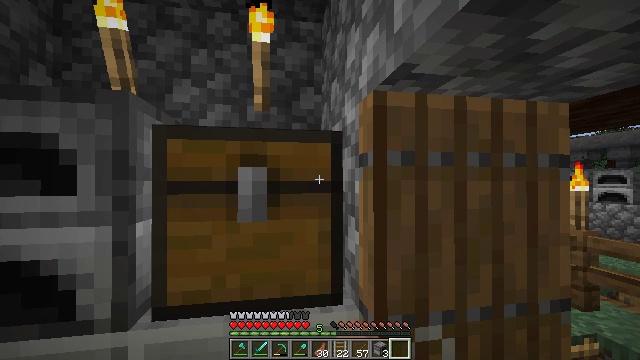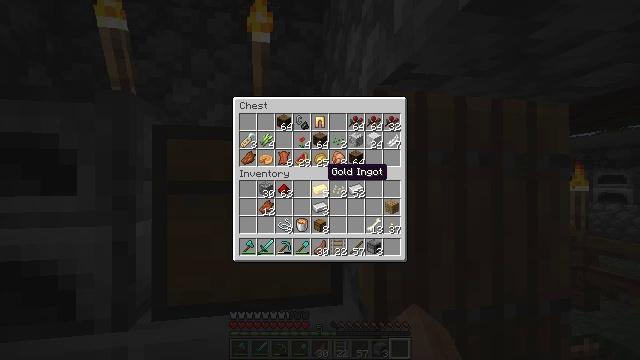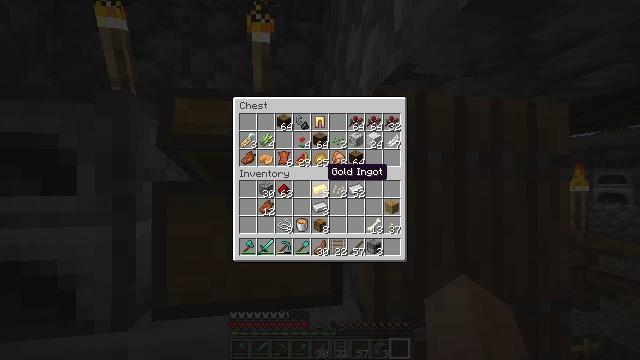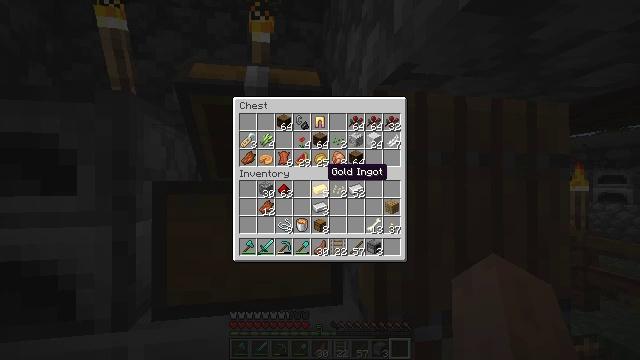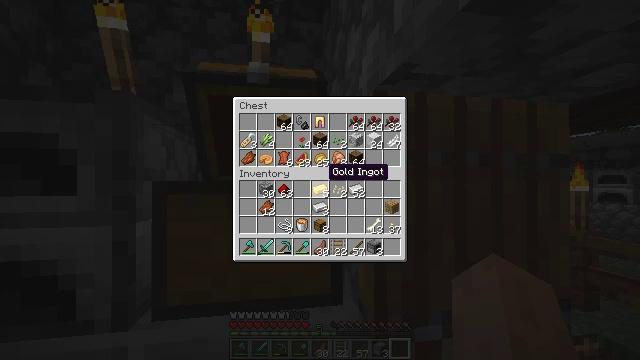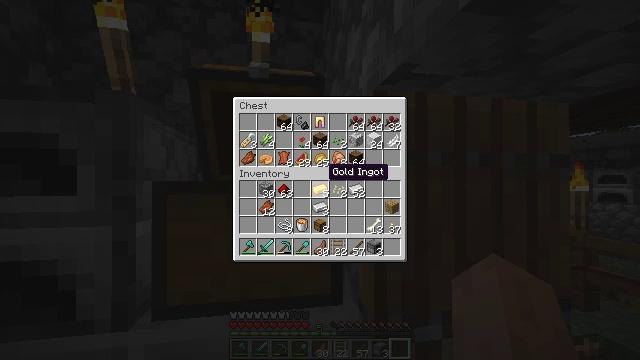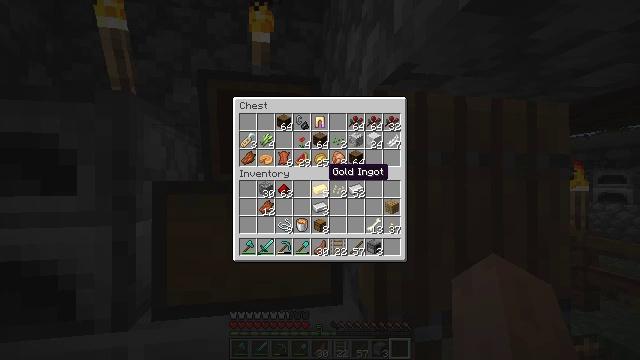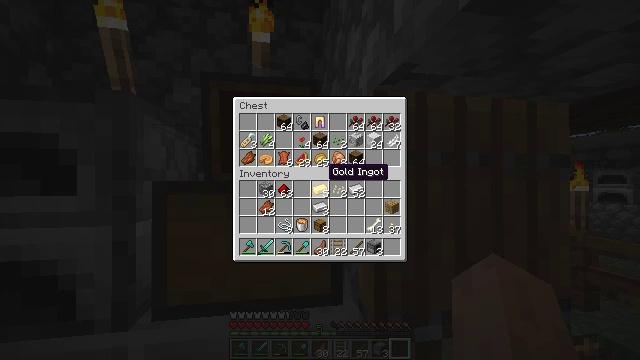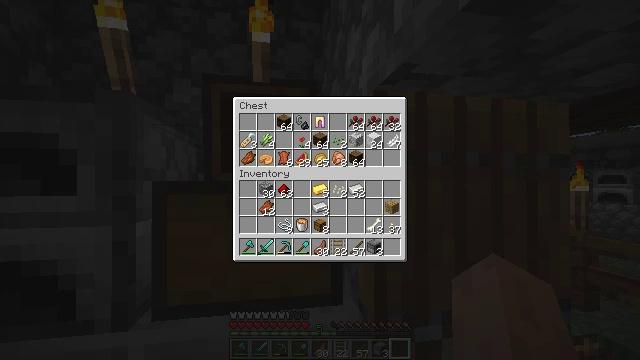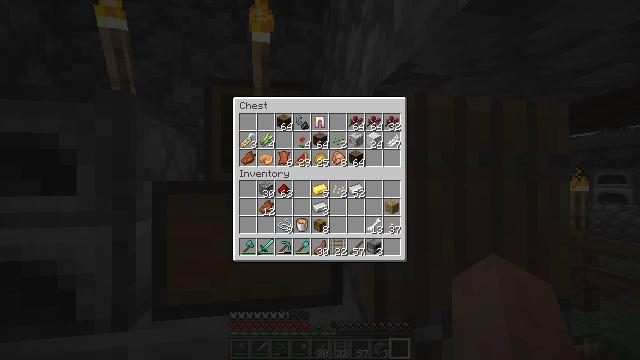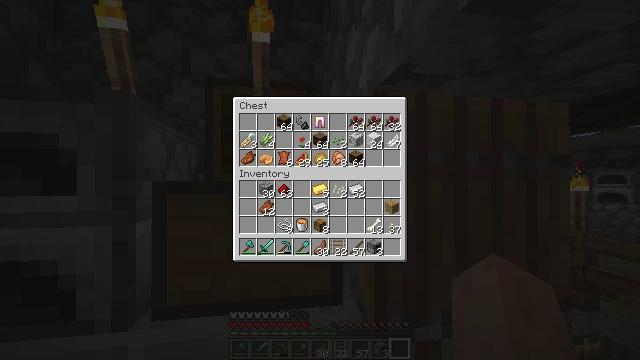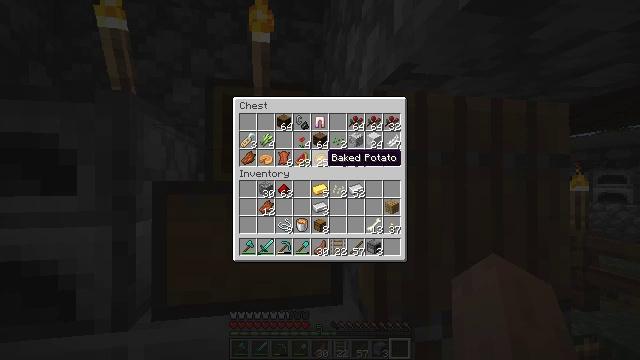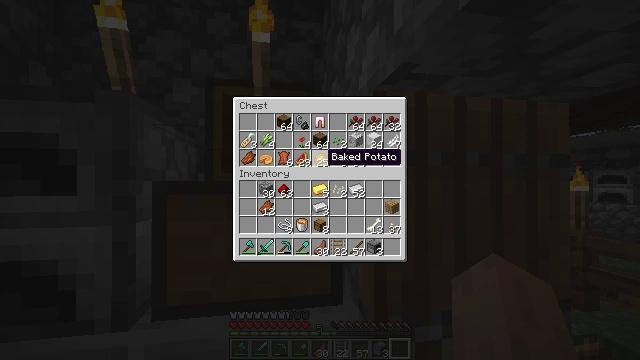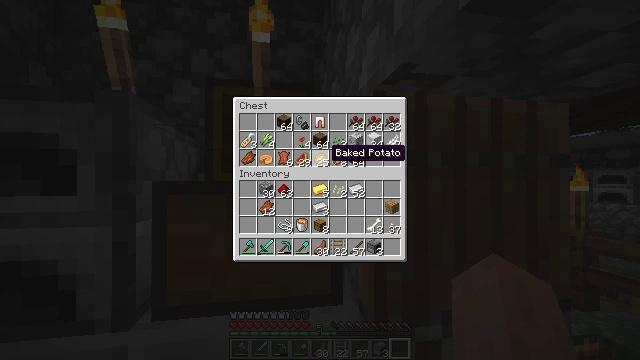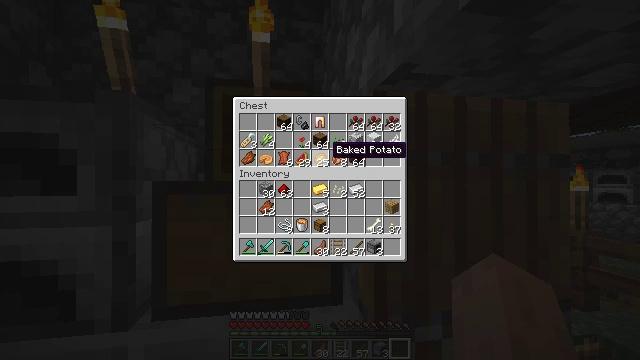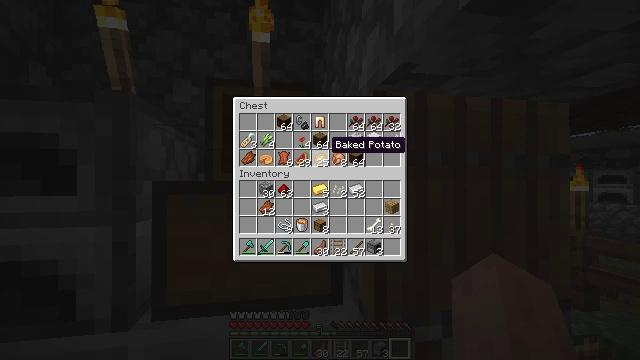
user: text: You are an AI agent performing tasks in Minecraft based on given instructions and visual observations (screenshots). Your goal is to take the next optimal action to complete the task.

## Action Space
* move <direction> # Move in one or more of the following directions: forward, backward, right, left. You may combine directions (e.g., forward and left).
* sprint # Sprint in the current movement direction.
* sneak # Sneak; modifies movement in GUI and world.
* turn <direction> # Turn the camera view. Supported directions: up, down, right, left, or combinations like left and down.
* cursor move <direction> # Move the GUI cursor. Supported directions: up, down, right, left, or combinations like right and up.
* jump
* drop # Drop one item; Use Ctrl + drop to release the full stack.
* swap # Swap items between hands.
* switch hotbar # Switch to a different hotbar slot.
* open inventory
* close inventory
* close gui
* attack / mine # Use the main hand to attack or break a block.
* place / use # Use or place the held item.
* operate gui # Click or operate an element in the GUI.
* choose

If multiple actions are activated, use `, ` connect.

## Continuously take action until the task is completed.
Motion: motion action
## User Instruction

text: Craft spruce wood.
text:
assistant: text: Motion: open gui
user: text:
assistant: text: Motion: no_op
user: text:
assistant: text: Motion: no_op
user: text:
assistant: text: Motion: no_op
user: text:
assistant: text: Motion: no_op
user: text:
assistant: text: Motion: no_op
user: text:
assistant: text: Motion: no_op
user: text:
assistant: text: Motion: no_op
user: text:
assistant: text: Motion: cursor move up
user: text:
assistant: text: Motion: no_op
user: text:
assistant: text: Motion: no_op
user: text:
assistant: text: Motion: no_op
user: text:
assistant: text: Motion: no_op
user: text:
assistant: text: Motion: no_op
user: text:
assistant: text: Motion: no_op
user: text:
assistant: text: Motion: no_op
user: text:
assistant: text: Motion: no_op
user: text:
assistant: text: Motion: no_op
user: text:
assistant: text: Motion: sneak
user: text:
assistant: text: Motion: sneak, cursor move right
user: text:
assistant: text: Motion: sneak, cursor move right
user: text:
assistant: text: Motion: sneak
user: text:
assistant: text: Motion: sneak
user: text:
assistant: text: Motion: sneak
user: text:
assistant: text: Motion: sneak
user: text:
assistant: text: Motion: sneak
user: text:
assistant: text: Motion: sneak, operate gui
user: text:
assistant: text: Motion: sneak, operate gui
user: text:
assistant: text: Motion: sneak, cursor move left
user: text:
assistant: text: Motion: sneak, cursor move left and up